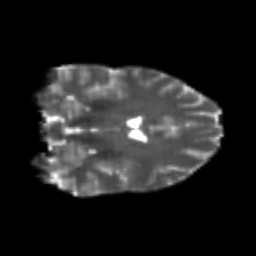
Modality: T2w
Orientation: coronal
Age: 25
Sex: female
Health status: healthy
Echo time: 0.074 s